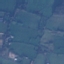
Land use / land cover class: Pasture